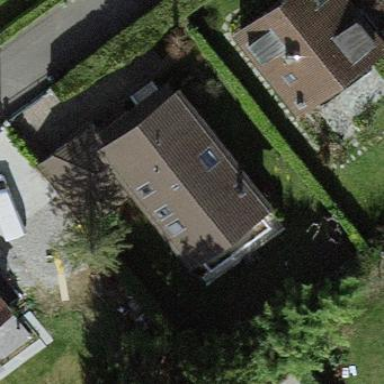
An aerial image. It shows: Garden enclosed by fence.